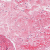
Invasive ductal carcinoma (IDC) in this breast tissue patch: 0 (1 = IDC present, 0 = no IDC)